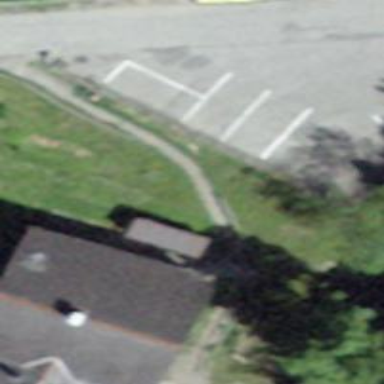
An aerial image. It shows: Footway.